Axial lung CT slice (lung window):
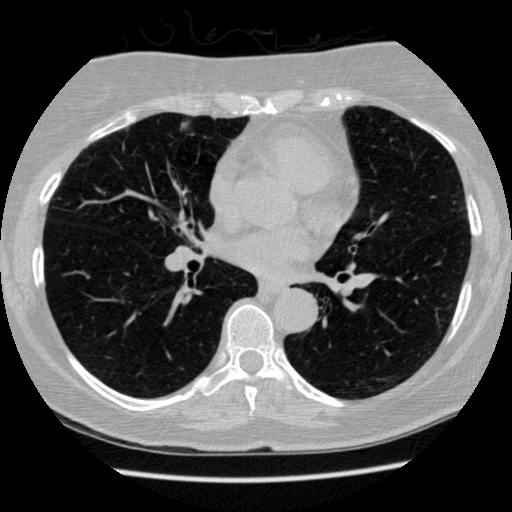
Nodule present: no